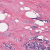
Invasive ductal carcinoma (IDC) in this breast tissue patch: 1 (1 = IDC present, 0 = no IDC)